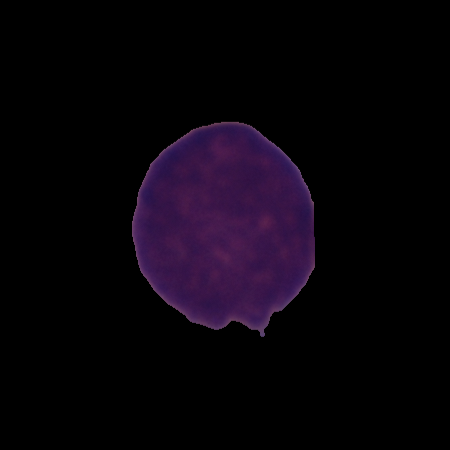
Label: cancer